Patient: sex F, age 37
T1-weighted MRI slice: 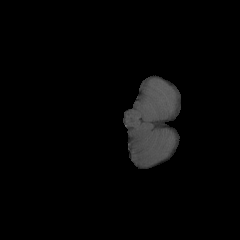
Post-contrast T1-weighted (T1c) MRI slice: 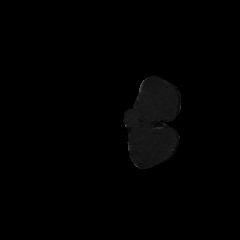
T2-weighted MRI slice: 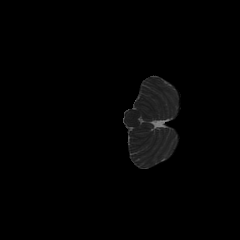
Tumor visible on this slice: no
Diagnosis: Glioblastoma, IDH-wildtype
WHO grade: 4